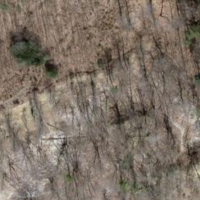
EUNIS habitat code: 41
Species observed at this site:
Daphne laureola